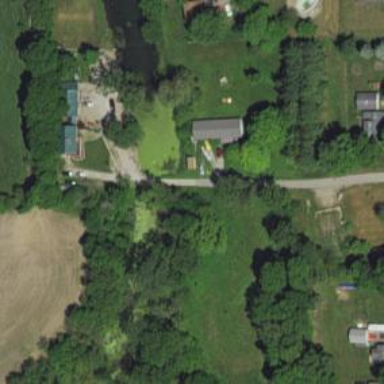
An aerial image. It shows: Driveway leading to service road.